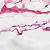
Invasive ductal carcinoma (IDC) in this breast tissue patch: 0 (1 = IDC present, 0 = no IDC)